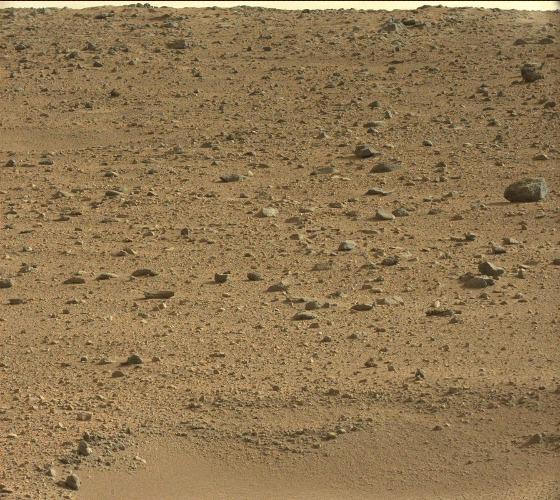
Terrain classes present: Gravel / Sand / Soil, Rock, Sky / Distant Mountains